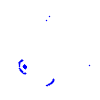
Particle: pion